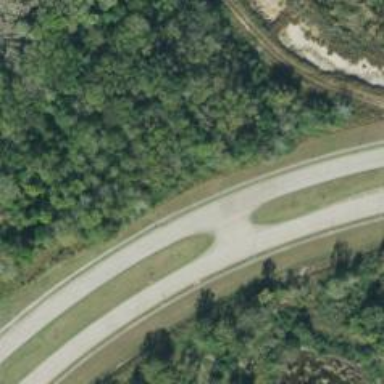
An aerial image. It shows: Secondary road.